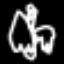
Label: angel